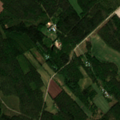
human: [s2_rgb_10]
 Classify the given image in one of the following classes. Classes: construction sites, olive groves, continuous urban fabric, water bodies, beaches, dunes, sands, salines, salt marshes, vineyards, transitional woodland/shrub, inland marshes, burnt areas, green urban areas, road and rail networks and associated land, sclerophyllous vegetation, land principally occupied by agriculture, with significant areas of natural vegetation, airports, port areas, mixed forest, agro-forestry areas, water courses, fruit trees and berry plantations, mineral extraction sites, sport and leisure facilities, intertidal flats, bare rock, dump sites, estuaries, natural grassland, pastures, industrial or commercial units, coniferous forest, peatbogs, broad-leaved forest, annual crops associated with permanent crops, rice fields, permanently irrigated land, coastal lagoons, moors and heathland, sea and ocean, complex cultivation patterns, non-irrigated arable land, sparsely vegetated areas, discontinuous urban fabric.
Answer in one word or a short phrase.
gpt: land principally occupied by agriculture, with significant areas of natural vegetation, coniferous forest, mixed forest